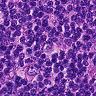
Metastatic tissue present: yes